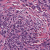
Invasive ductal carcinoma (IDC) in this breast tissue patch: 1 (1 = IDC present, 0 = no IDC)